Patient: sex F, age 27
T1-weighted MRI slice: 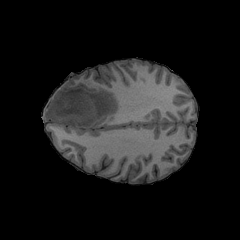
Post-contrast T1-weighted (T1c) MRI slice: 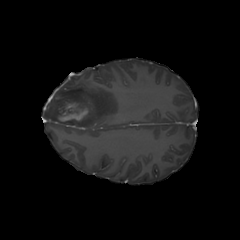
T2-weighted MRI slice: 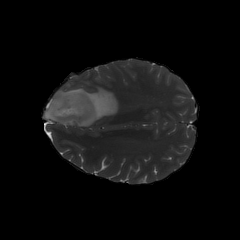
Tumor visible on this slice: yes
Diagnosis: Astrocytoma, IDH-mutant
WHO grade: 4